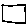
Label: square